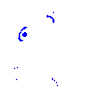
Particle: kaon